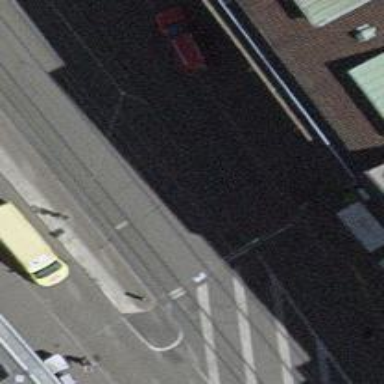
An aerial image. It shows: Tram stop with public transport stop position.